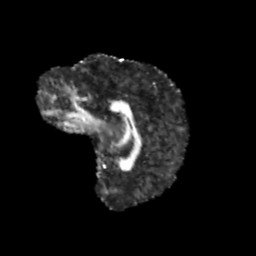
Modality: FA
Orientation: sagittal
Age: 9
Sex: female
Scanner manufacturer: siemens
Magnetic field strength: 3 T
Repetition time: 3.8 s
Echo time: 0.07 s